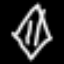
Label: diamond